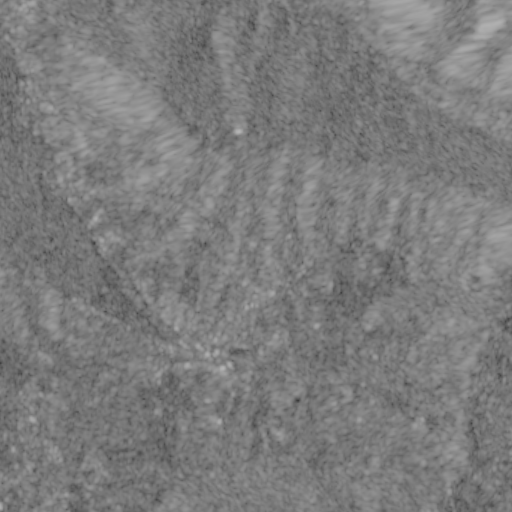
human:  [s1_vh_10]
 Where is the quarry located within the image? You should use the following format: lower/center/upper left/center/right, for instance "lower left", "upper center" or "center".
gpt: The quarry is located in the upper left of the image.
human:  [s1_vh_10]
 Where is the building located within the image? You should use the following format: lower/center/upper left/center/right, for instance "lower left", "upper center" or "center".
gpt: There is no building in the image.

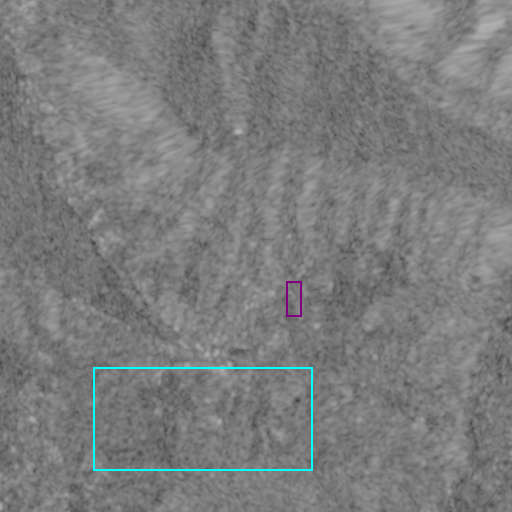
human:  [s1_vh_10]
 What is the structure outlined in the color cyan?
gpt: The structure outlined in cyan is a crop field.
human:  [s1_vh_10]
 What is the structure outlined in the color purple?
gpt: The structure outlined in purple is a park.
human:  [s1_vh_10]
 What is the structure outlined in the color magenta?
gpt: There is no magenta outline.